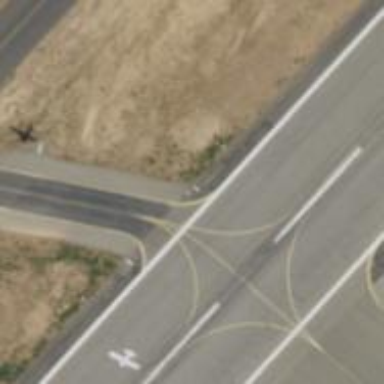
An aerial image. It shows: Image of taxiway at airport.